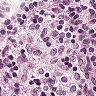
Metastatic tissue present: no